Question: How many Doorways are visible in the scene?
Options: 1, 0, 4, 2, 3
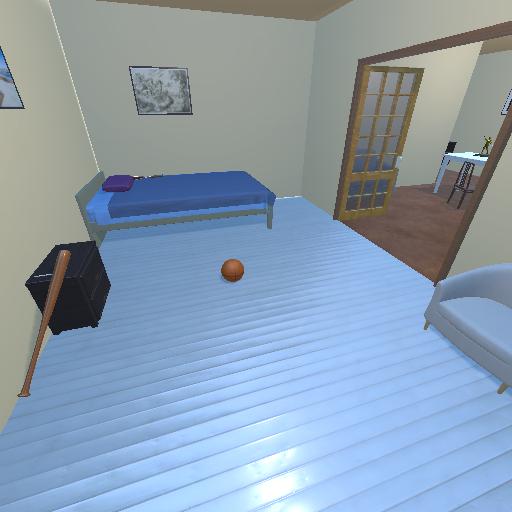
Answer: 1